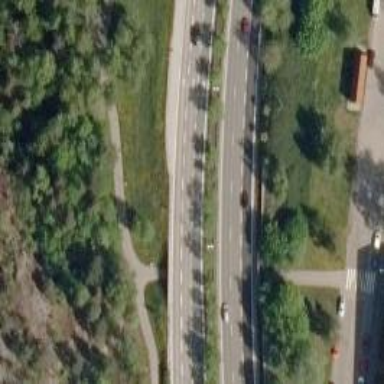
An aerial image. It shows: Asphalt motorway with embankment.